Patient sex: M
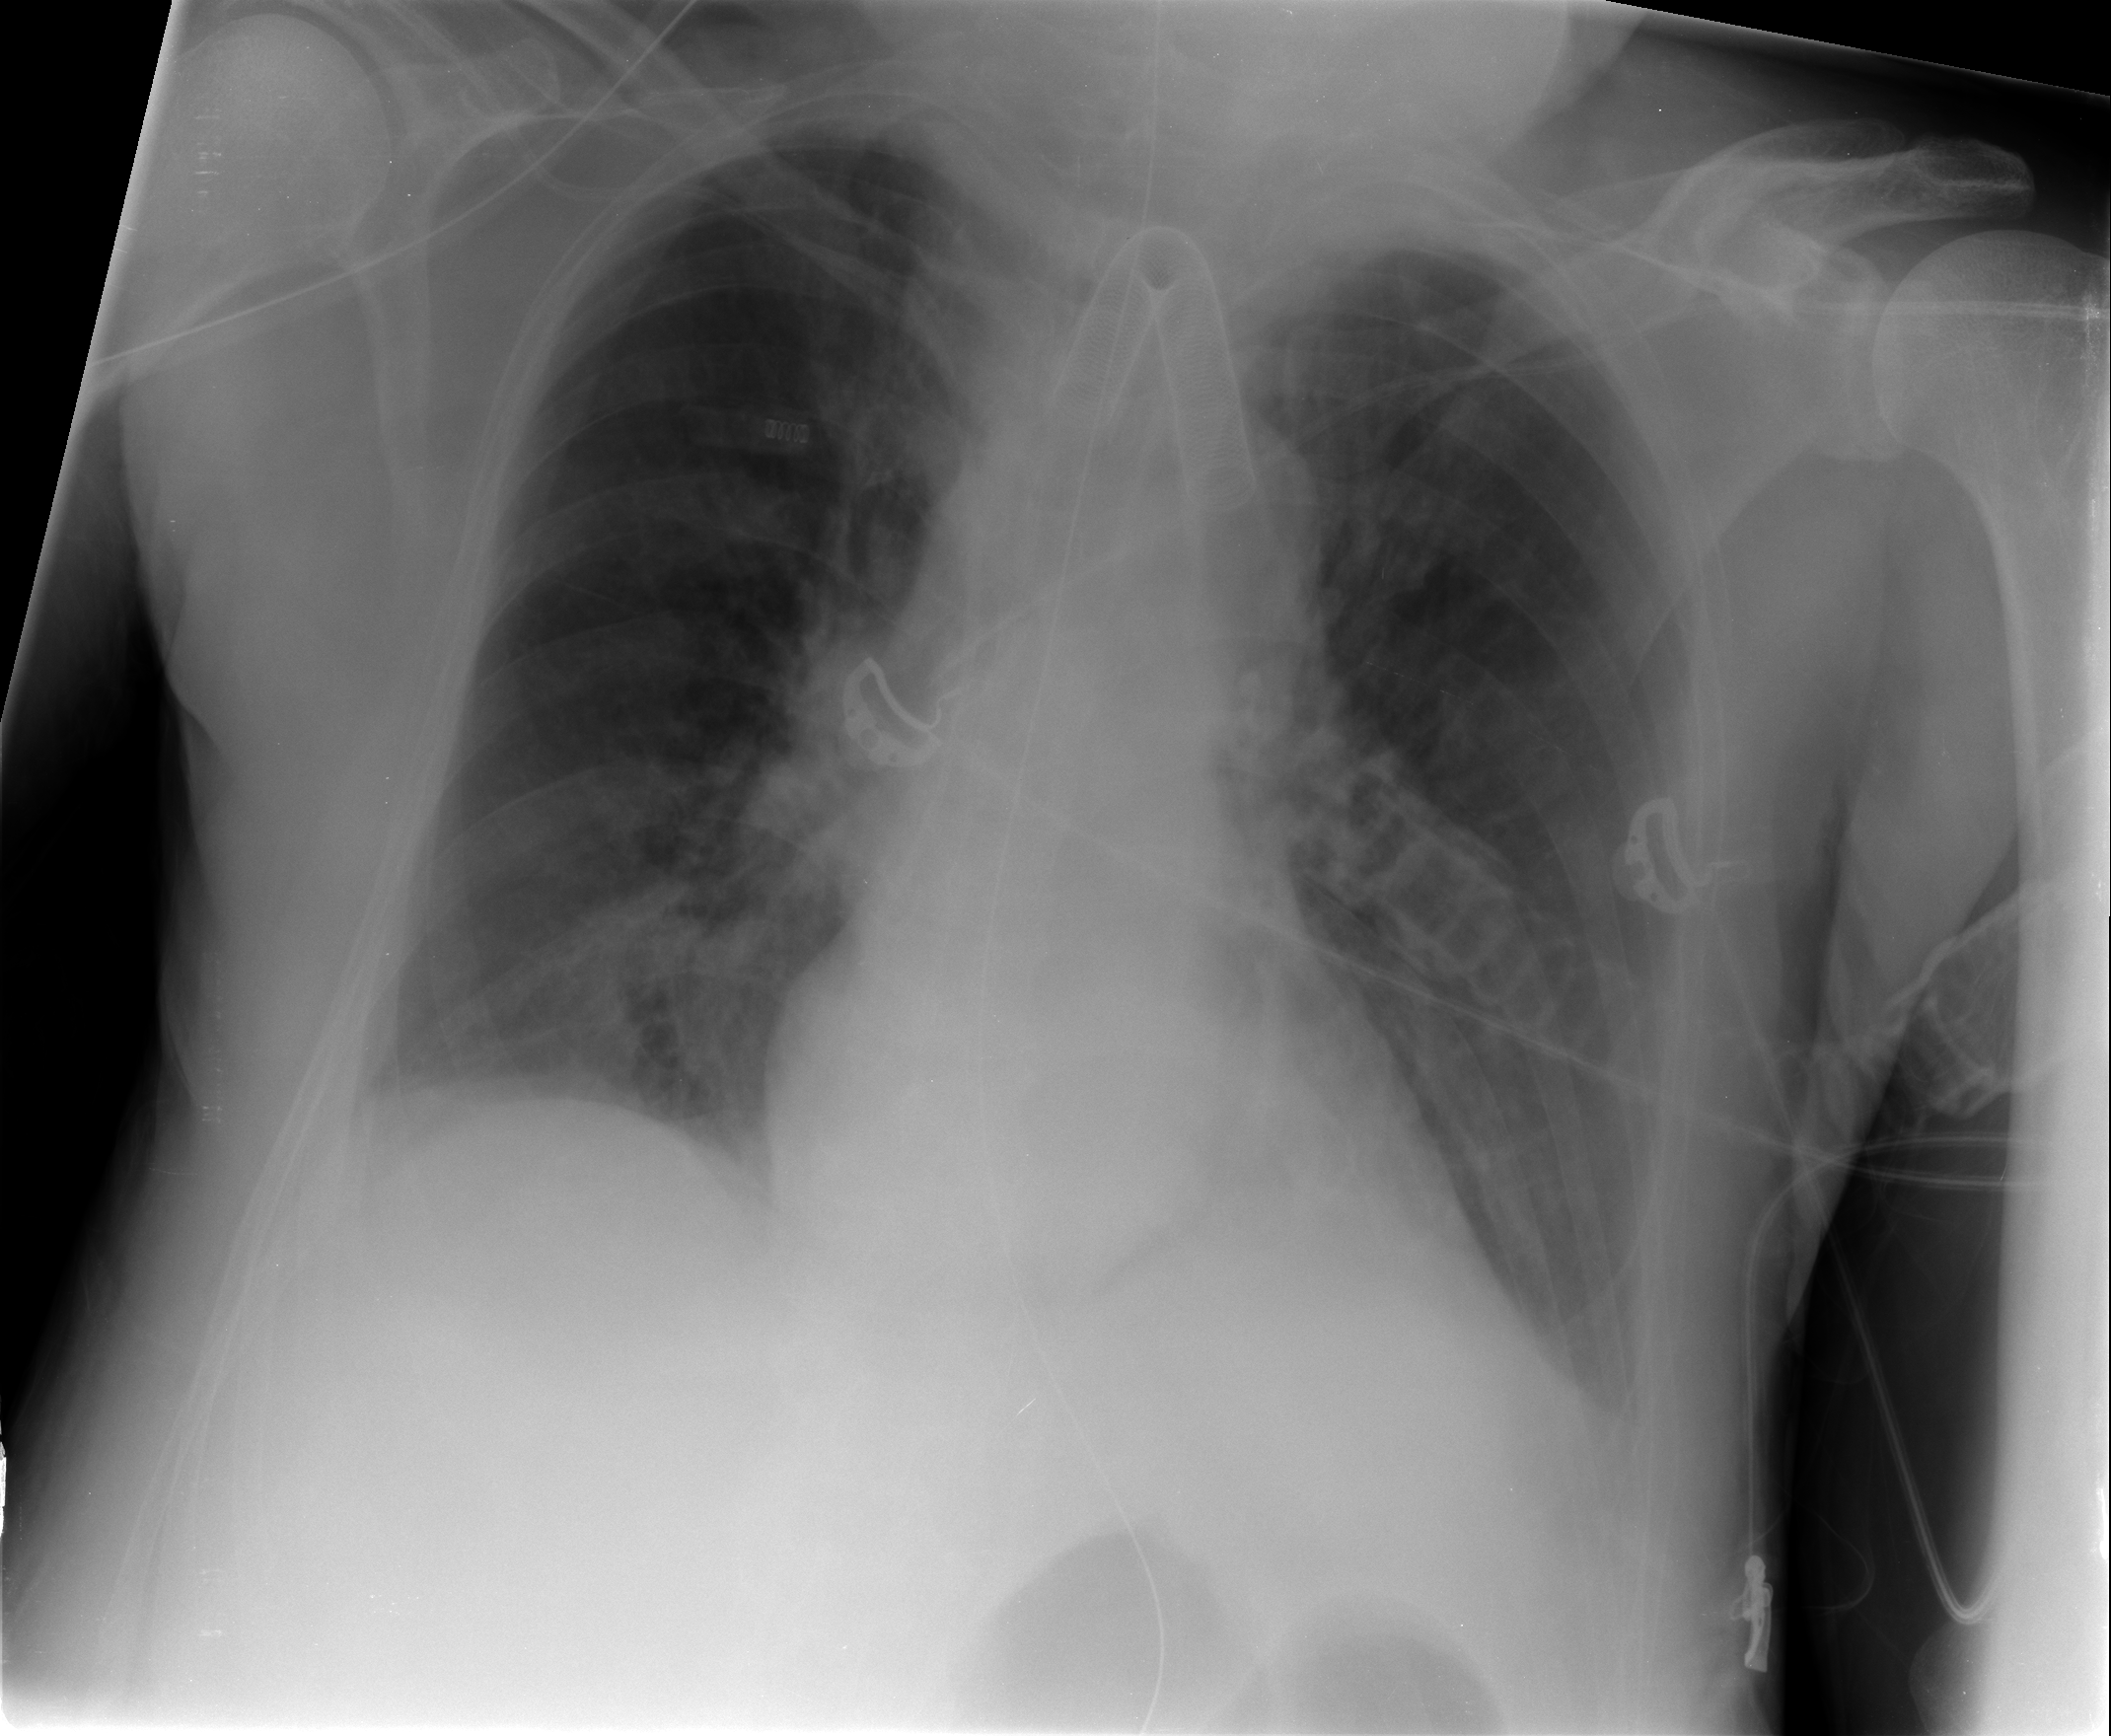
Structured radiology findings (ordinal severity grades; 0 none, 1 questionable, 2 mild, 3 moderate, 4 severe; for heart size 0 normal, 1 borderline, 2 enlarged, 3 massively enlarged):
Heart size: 0
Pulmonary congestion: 2
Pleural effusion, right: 2
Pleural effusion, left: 2
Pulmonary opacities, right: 0
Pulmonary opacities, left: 0
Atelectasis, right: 2
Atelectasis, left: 2